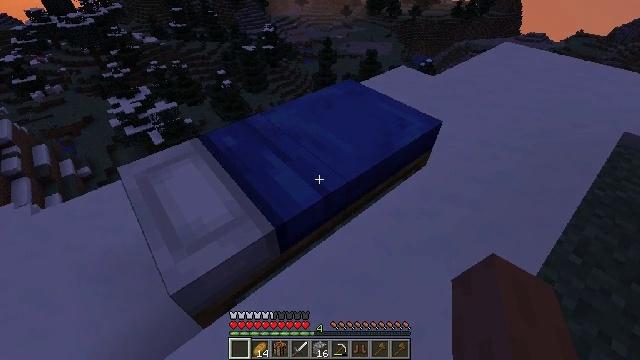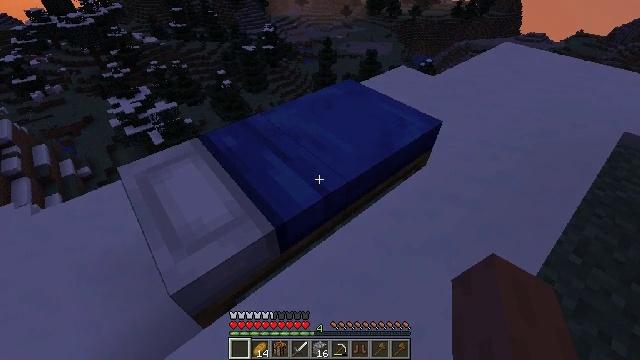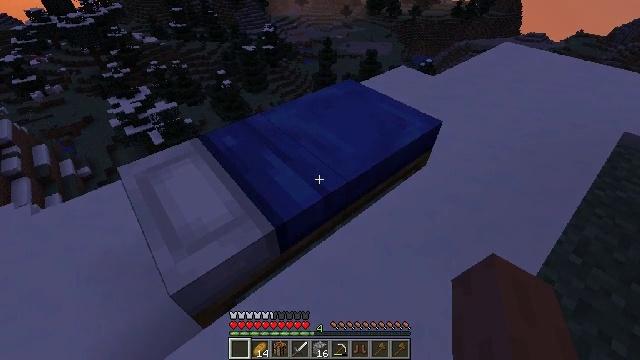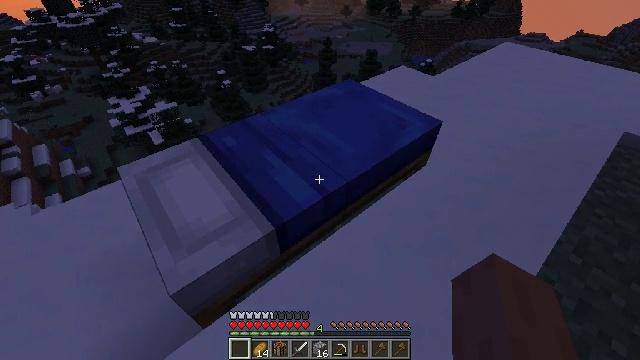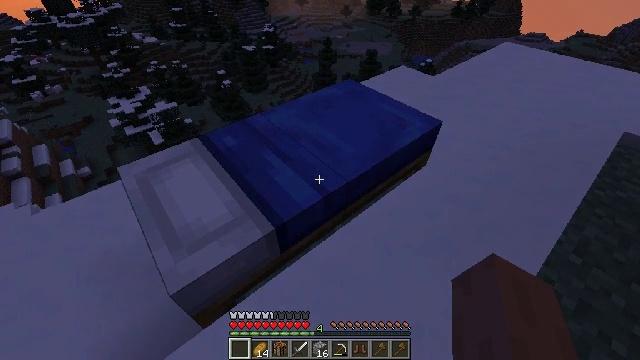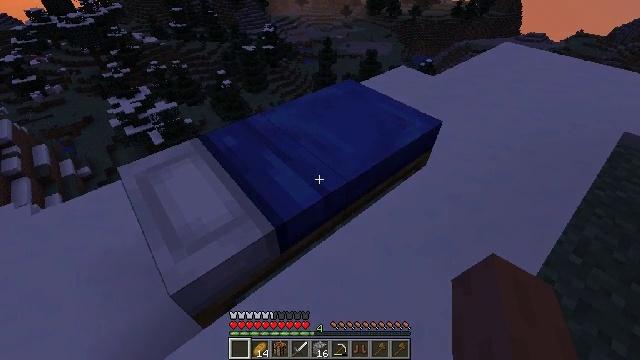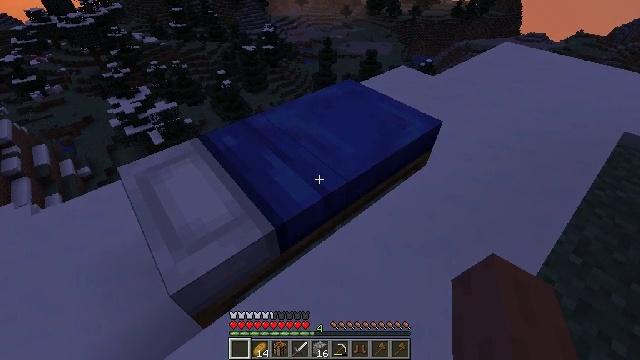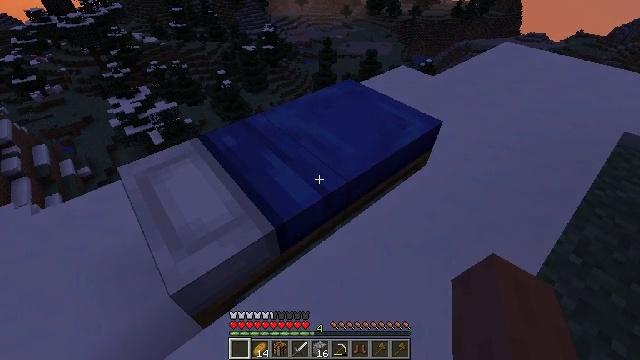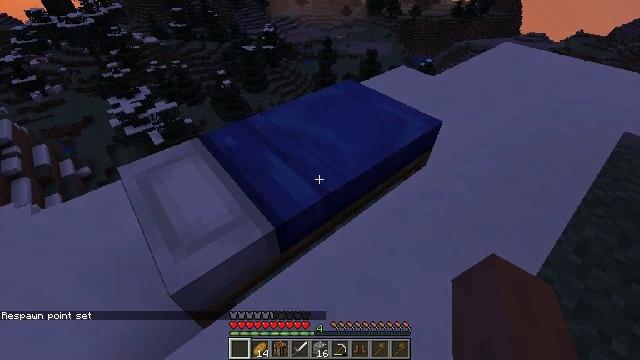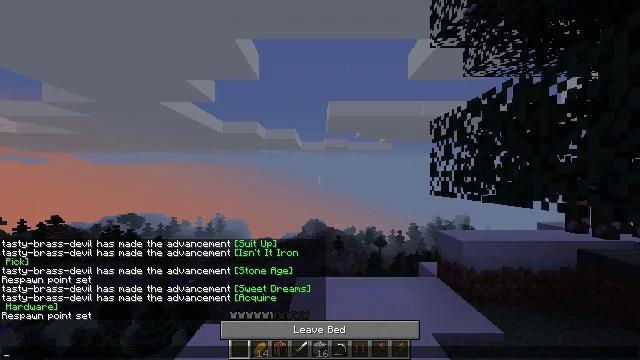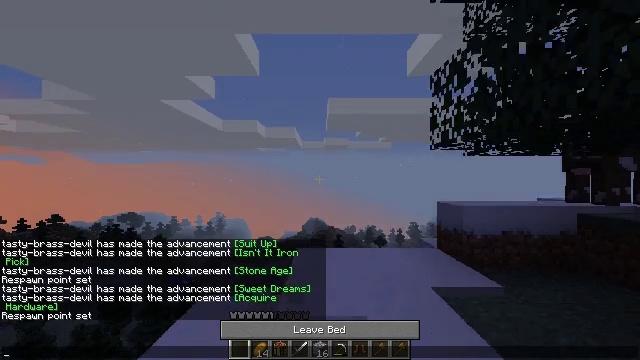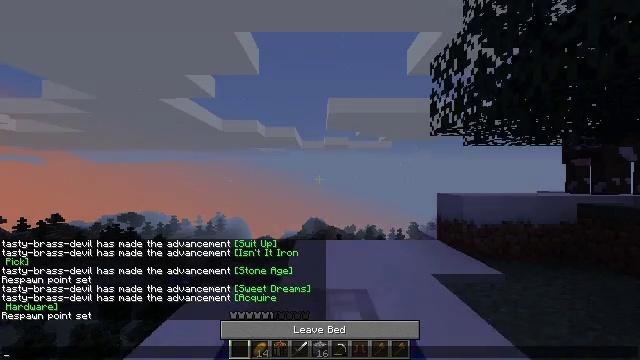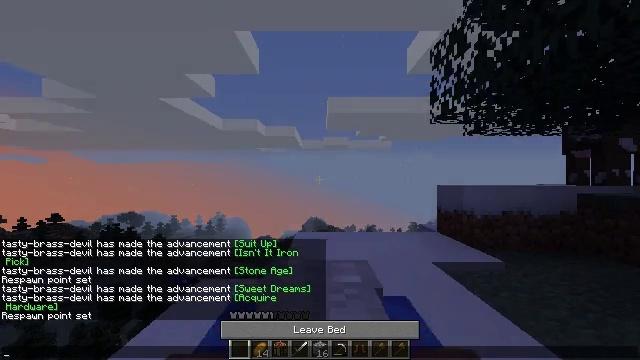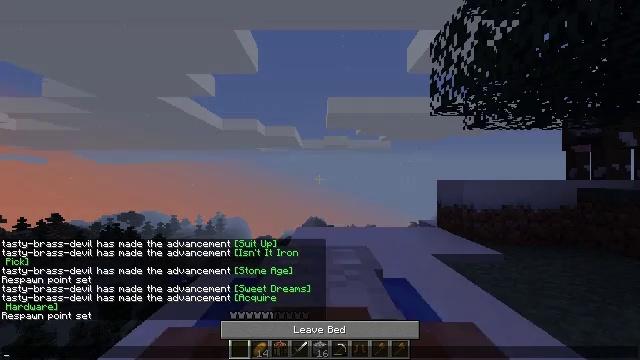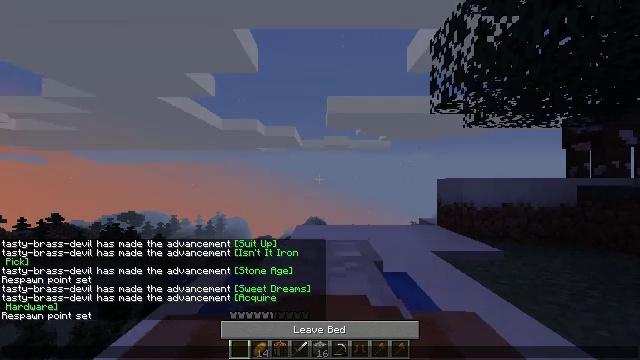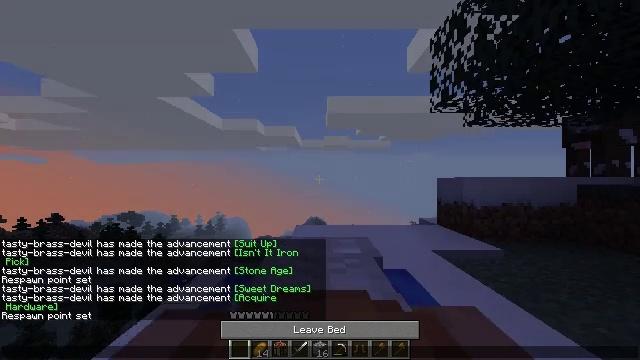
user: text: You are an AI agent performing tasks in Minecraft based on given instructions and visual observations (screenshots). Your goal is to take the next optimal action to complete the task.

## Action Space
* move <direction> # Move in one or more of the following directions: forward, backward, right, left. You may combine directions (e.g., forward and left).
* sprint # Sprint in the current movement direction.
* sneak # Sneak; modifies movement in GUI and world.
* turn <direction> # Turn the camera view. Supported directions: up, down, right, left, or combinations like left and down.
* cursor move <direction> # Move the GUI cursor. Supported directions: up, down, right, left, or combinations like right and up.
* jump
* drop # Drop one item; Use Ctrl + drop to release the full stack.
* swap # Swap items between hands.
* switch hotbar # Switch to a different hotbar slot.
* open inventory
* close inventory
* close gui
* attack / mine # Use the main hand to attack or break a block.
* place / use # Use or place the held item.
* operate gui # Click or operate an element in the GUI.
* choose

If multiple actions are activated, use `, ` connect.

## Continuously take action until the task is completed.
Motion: motion action
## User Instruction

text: Break the blue bed to move it.
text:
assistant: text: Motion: no_op
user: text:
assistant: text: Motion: no_op
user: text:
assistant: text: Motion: use / place
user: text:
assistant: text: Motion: use / place
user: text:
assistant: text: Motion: use / place
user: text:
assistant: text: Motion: no_op
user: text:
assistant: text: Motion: no_op
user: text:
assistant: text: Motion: no_op
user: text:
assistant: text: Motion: no_op
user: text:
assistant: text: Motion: open gui
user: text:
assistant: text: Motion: no_op
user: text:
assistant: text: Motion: no_op
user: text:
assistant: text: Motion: no_op
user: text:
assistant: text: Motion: no_op
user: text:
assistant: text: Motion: no_op
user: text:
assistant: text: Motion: no_op
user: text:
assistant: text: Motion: no_op
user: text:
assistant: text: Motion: no_op
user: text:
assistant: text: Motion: no_op
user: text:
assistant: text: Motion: no_op
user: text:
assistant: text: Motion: no_op
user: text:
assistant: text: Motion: no_op
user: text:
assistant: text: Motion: no_op
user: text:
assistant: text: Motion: no_op
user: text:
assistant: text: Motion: no_op
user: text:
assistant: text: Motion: no_op
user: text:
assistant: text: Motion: no_op
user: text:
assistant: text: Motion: no_op
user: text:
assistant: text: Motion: no_op
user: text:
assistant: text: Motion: no_op